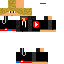
A male human skin with dark skin, wearing blonde long hair dressed in a black tshirt and red pants, featuring a closed mouth.